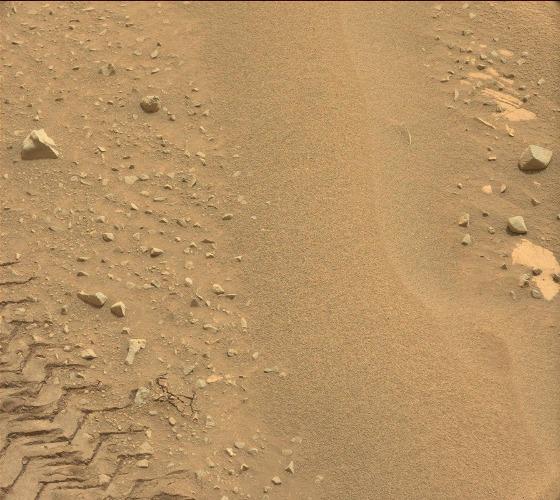
Terrain classes present: Bedrock, Gravel / Sand / Soil, Rock, Track